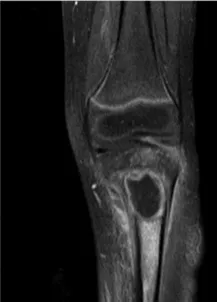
Magnetic resonance imaging findings. (C) The gadolinium-enhanced fat-suppressed T1-weighted image showed peripheral rim enhancement.
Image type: radiology (mri)